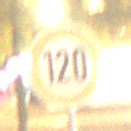
Verkehrszeichen: Geschwindigkeit120
Umgebung: Outdoor, Urban
Tageszeit: Night
Wetter: Clear
Licht: Artificial
Jahreszeit: NotSpecified
Kontrast: HighContrast